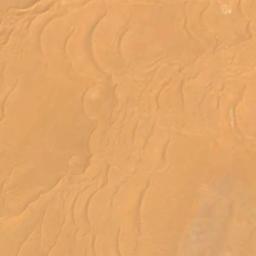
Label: desert